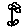
Label: flower